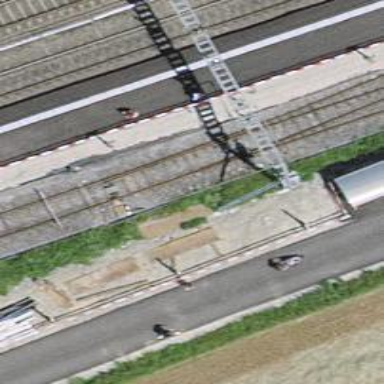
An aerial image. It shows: Railway switch.